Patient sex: M
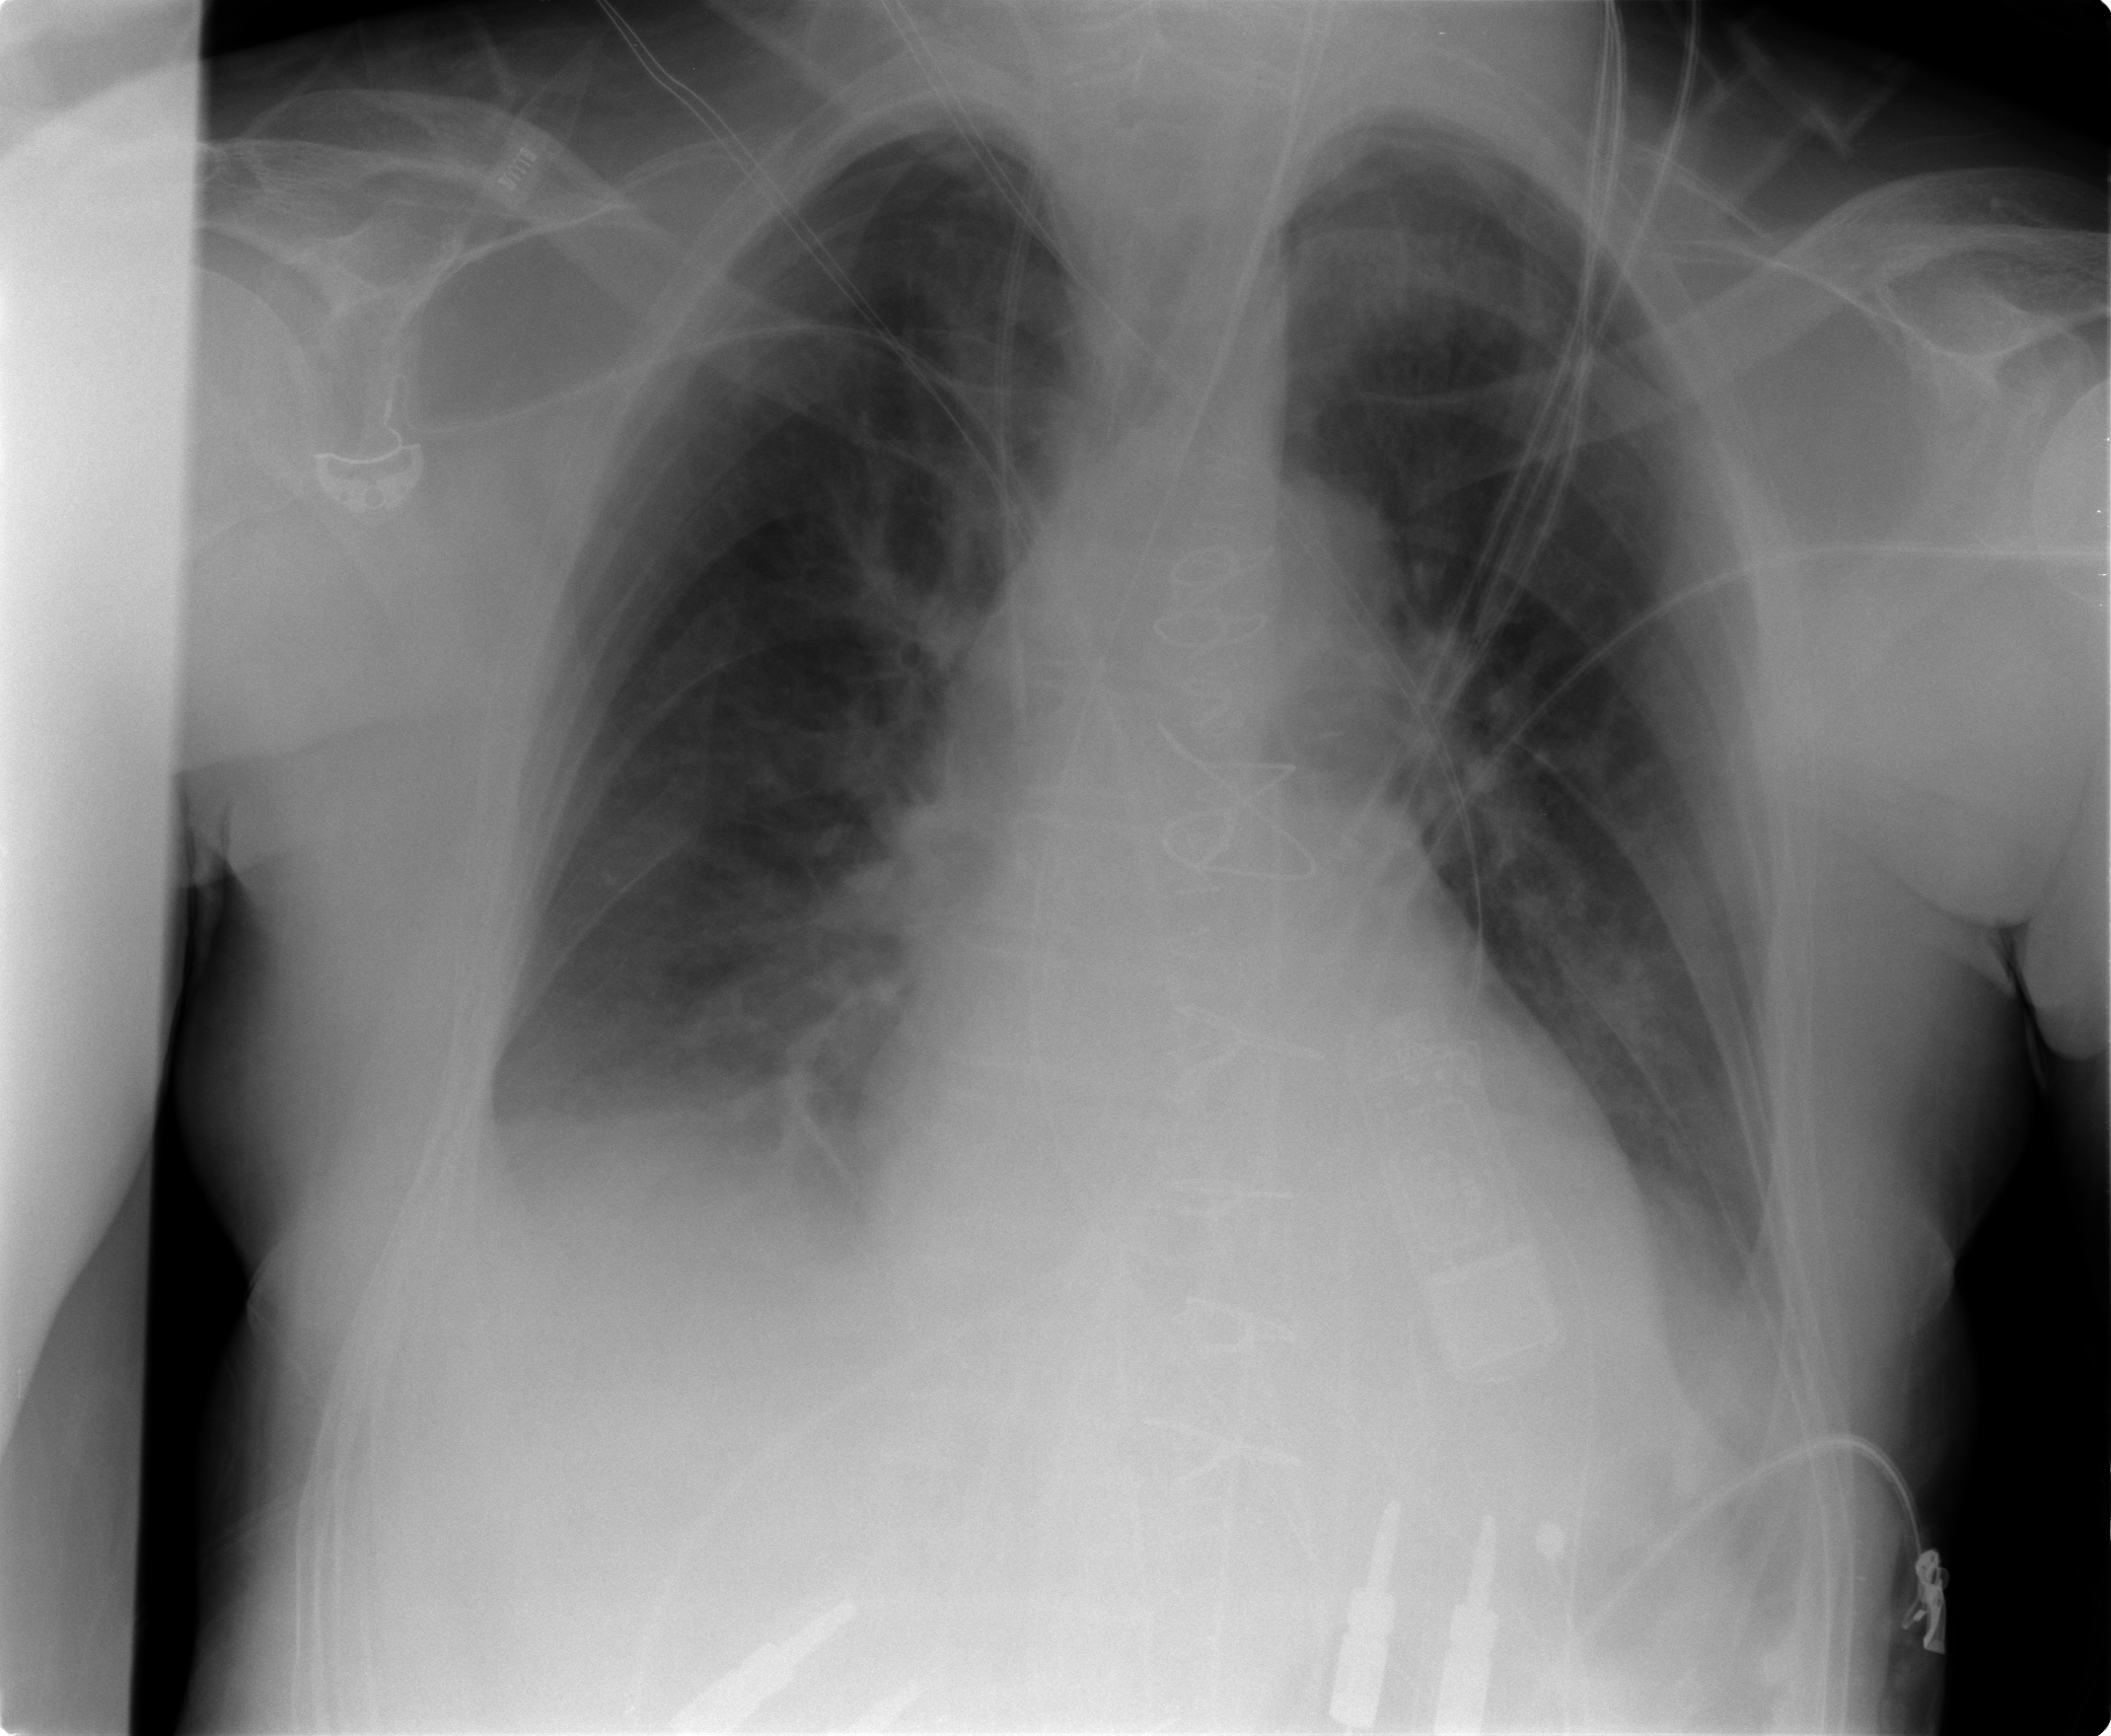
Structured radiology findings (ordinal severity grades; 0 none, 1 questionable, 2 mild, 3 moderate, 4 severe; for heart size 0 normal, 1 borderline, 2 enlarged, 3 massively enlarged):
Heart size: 0
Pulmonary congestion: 0
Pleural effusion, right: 2
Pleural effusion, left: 2
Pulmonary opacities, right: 0
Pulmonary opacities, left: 0
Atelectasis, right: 2
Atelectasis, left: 0